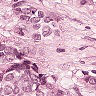
Metastatic tissue present: yes